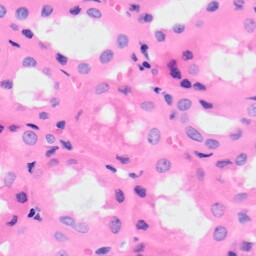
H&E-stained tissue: Kidney